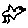
Label: bird